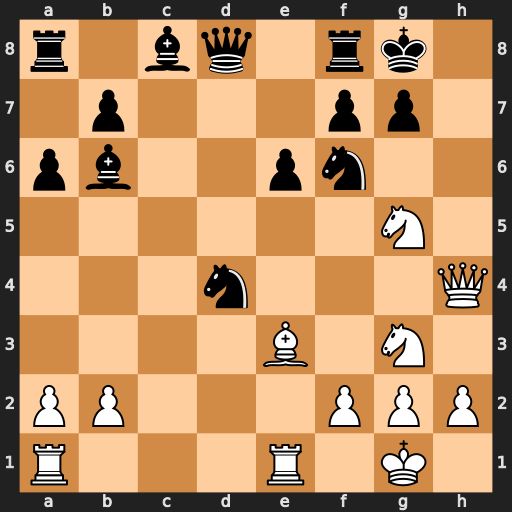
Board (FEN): r1bq1rk1/1p3pp1/pb2pn2/6N1/3n3Q/4B1N1/PP3PPP/R3R1K1
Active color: w
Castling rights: -
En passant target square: -
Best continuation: N3e4 Re8 Rad1